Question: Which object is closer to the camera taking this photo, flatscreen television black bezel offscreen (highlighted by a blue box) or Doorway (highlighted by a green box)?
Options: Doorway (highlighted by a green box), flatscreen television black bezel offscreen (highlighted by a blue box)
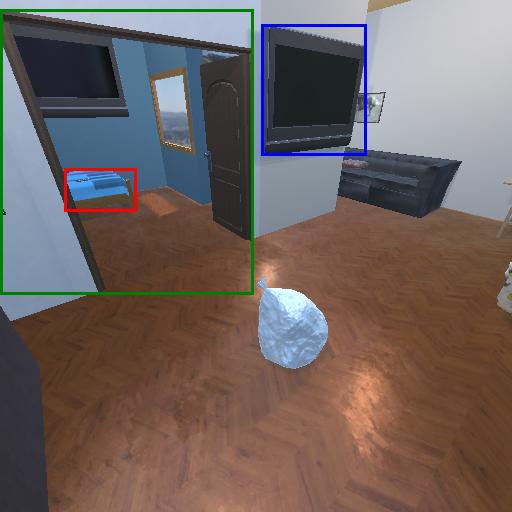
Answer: Doorway (highlighted by a green box)